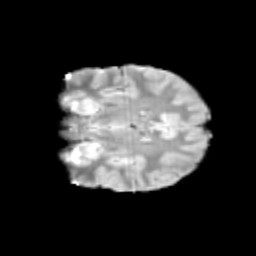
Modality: T2w
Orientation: coronal
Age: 9
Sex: female
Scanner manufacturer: siemens
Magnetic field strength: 3 T
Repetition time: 3.8 s
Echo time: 0.07 s